Question: I am trying something different to check if it is feasible. Otherwise best alternative way is to send data using querystring.
1. I have a html page which has list of students. when user clicks on perticular student for edit, this html page should take student ID and redirect to another html page, which will load respective student details for editing.
2. Here, I want to send data using "POST" method to hide studentID from URL (querystring), so I created a hindden form (method="POST" action="edit.html")on list html and put one hidden field under it. on lcik of edit button on list, I am setting value to hidden field & submitting form.
3. Now this redirects properly to edit html page and also when I see this flow in chrome developer tool, I can see this form value under headers sections - Form data. Now I am trying to fectch this form data on edit html page load e.g. in JQuery under document ready function or simple in javascript.
4. with alternative option if I create hindden form (method="GET" action="edit.html") then the hidden field value which I am setting is showing up in query string and also in chrome developer tool, it is showing under headers - query string parameters. This query string parameters can easily be accessed using location.search and then play around and will get expected value.
5. Here id I have taken just example, however in actual scenario, I need to send multiple values or may be objects which I dont want send thrugh query string. So I thought to submit form with POST method and retrive values on next HTML page load thrugh javascript on jquery.
'''
<form style="display: none" action="jquerywebapidoestudenteditpoc.html" method="post" id="formEdit"> <input type="hidden" id="id" name="id" value="" /> </form>
'''
'''
$(document).on("click", ".edit", function () { var id = $(this).data("id"); $("#id").val(id); event.preventDefault(); $("#formEdit").submit(); });
'''

If anyone came accross this situation or implemented it in very appropriate way, would be very good.
In other words, I would like to implement is:
1. list.html will post data to server (.NET Web API)
2. At same time list.html will redirect to edit.html
3. On load of edit.html, response from server will be loaded on page.
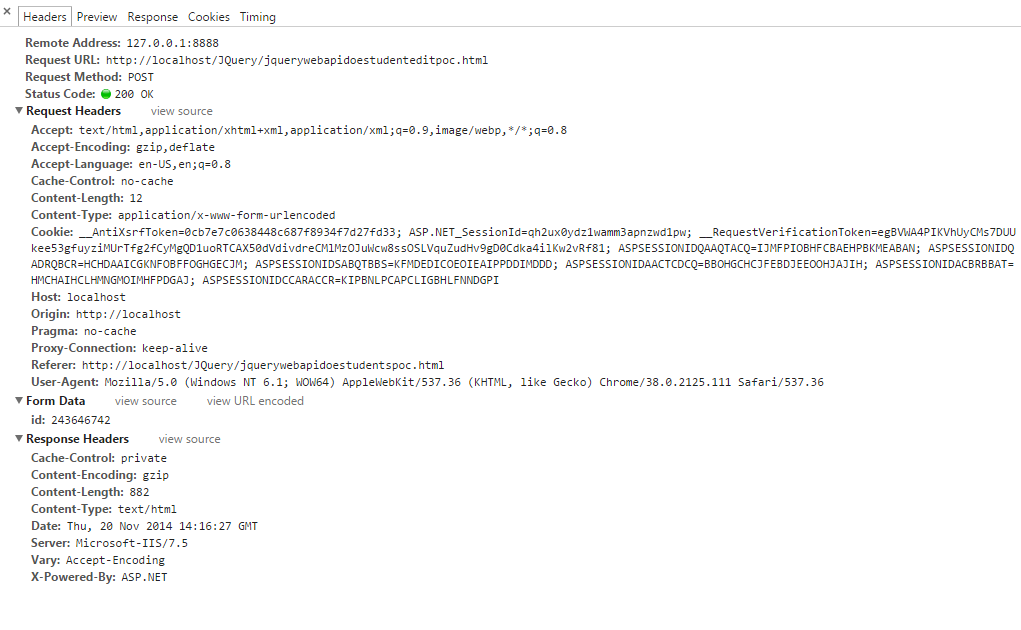
Answer: Bsically, what I understood after going through lot many blogs ans sites, I have to have a client controller (javascript based) which will take care of which view has to load and post data.
This I was able to achieve using AngularJS, where I can configuration can be done for routing and by same, I can post data & receive its whatever output on another view/ form (so called page).
e.g.
'''
$routeProvider.when("/orders", {
controller: "ordersController",
templateUrl: "/app/views/orders.html"
});
'''
AngularJS Rocks !!!